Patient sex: M
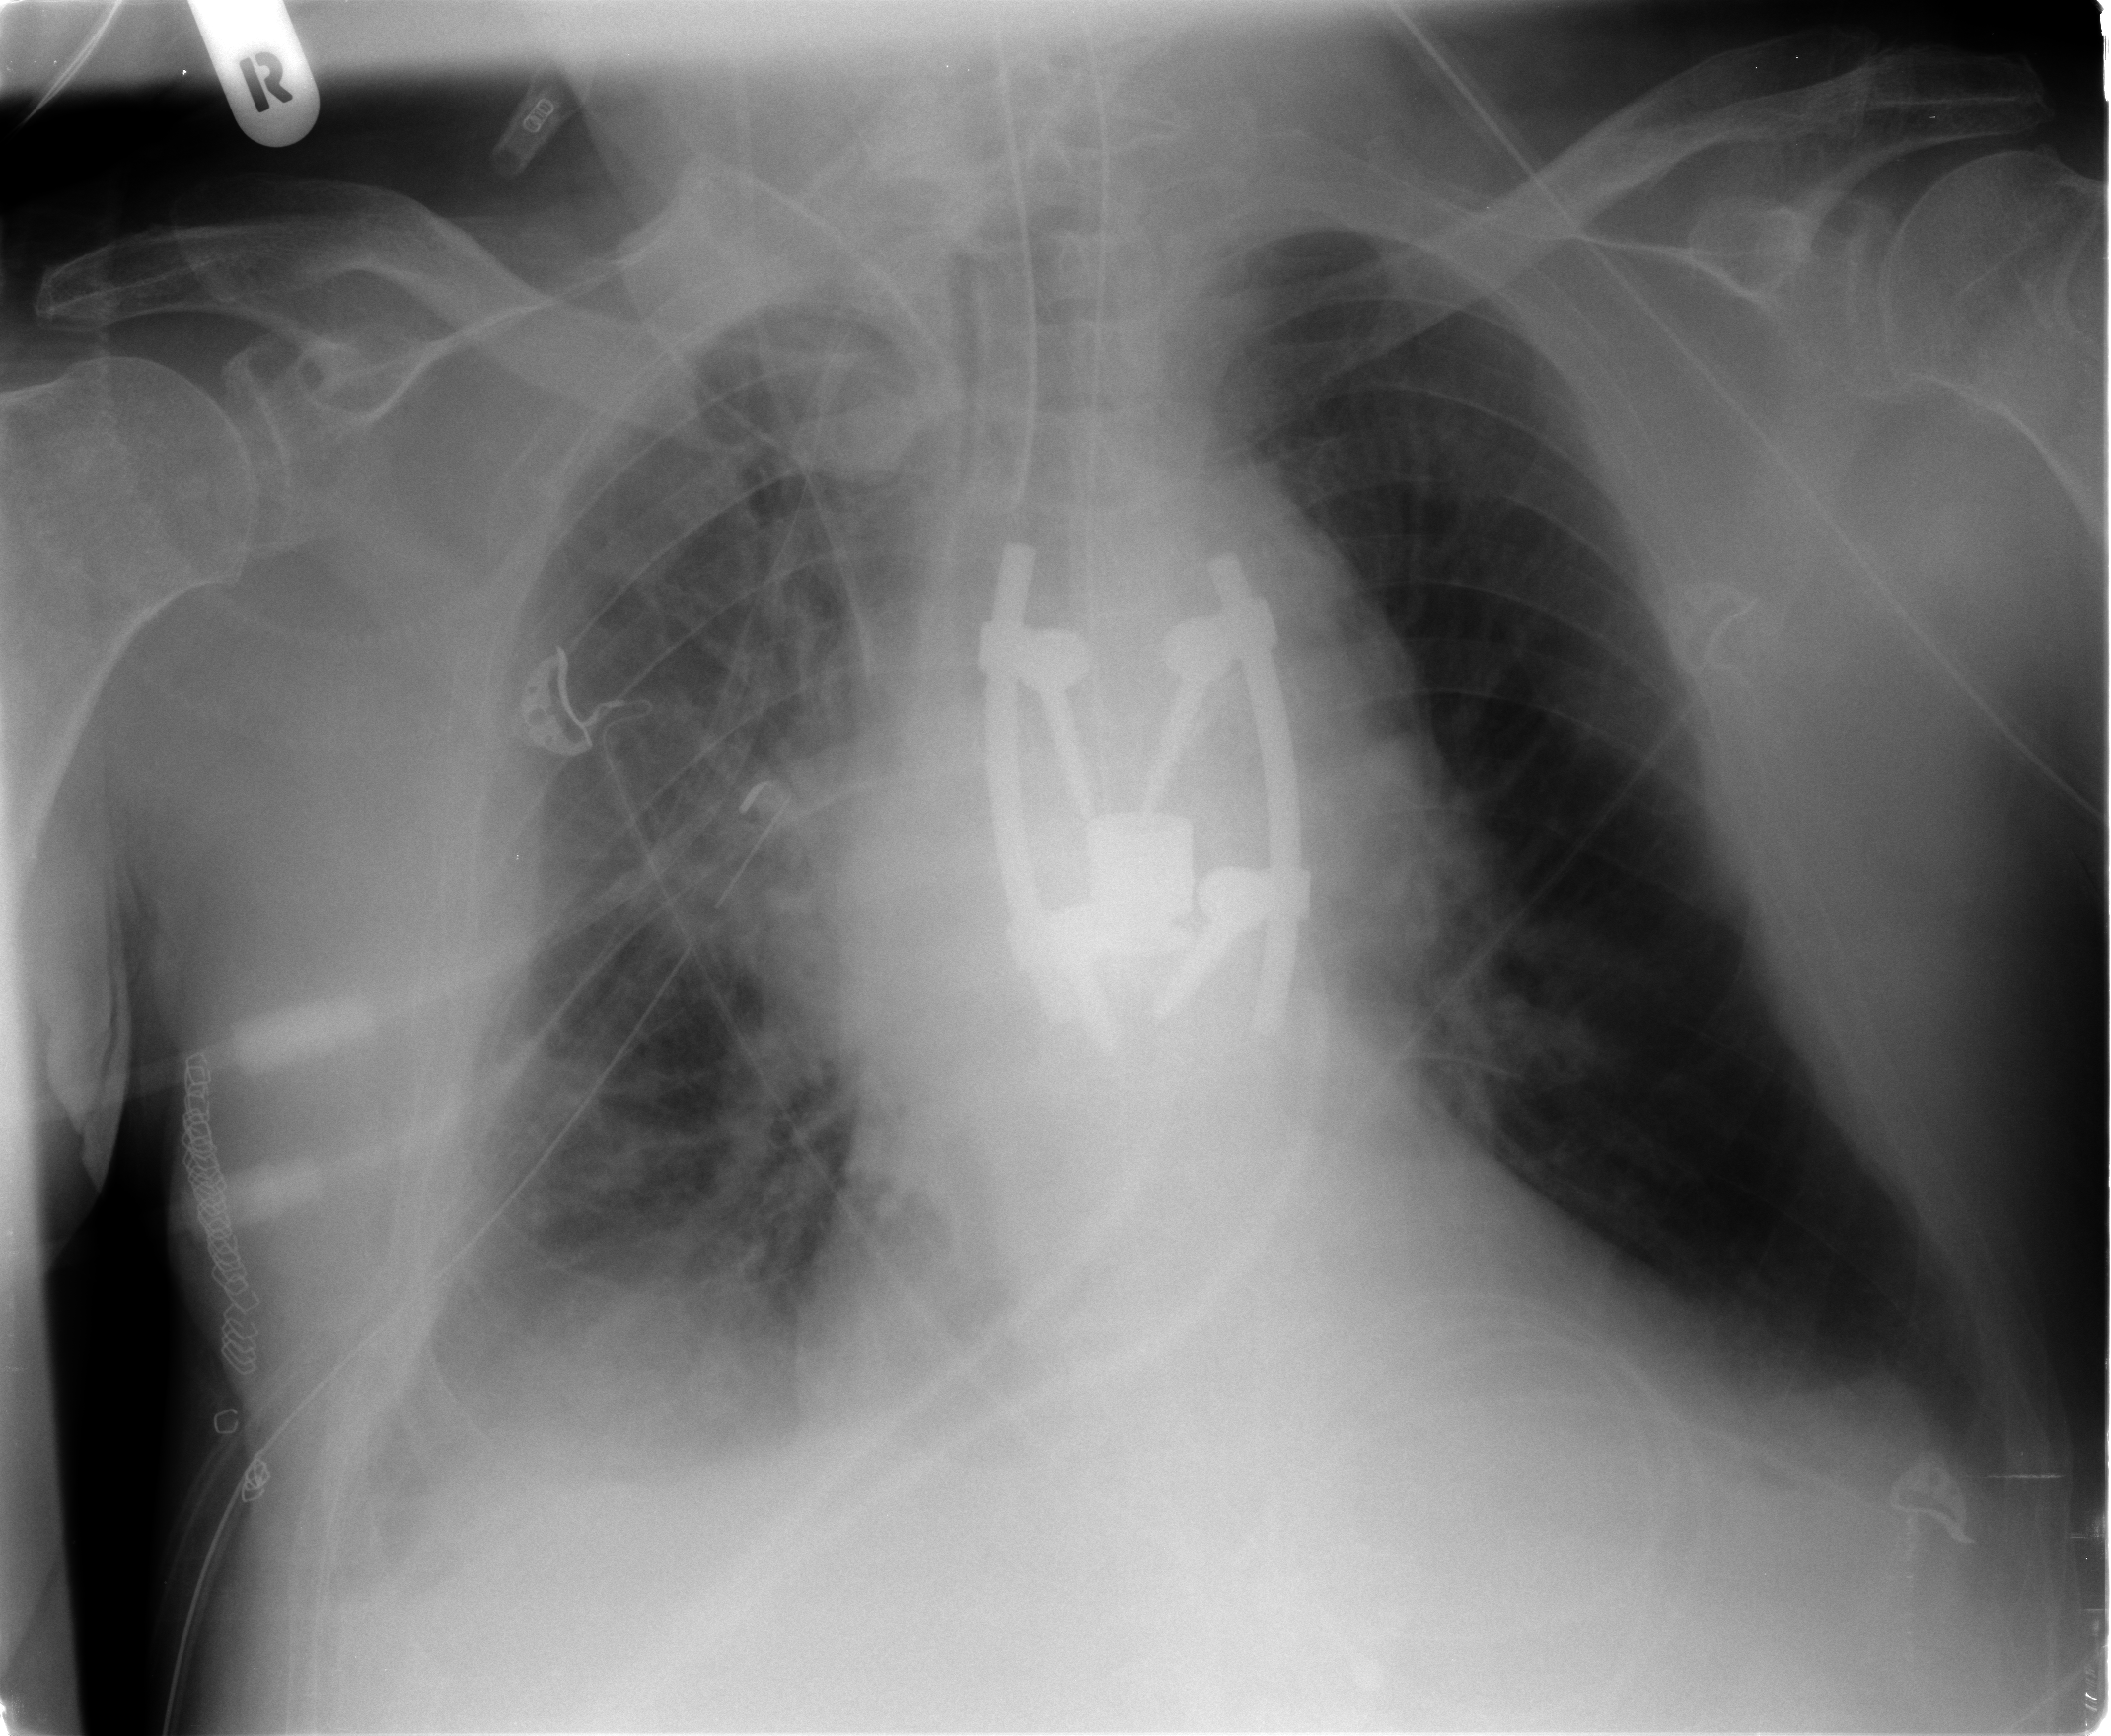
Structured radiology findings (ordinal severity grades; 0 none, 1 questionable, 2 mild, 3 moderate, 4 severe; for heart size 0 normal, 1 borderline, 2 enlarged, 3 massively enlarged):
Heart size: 2
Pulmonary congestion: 2
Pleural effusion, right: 2
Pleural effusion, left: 1
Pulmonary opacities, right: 0
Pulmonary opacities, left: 0
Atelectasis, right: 2
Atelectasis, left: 2